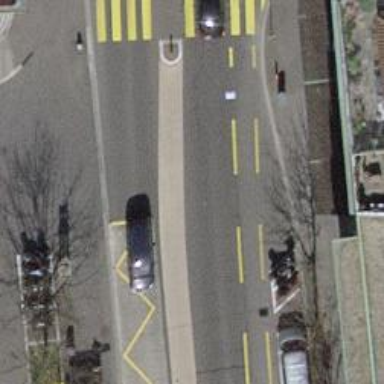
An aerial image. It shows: Primary highway with asphalt surface. It has sidewalks on both sides and dedicated lane for cyclists on the left.